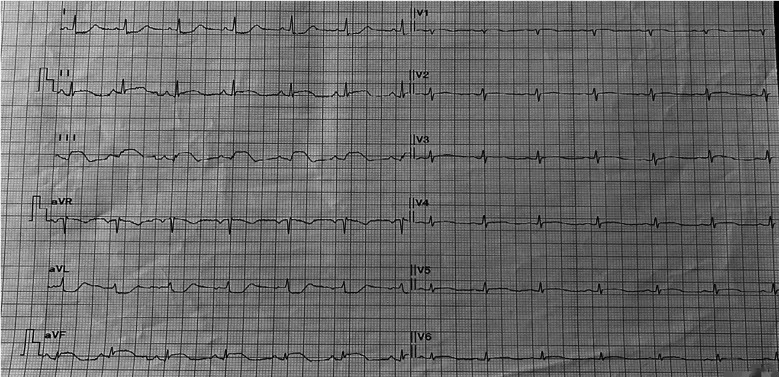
The 12-lead electrocardiogram in patient with chest tightness and discomfort showed ST segment elevation in leads II, III, and aVF.
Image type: electrography (ekg)